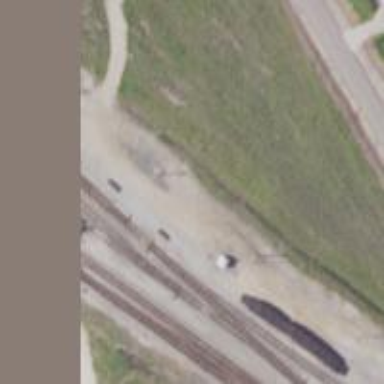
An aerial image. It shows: Railway siding for service.